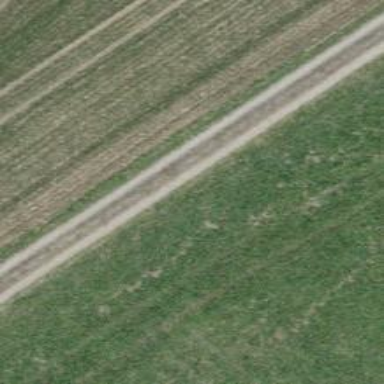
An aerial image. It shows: Track with grade 3 surface.